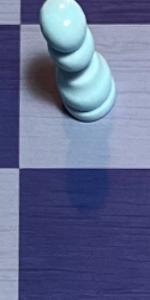
Label: Empty